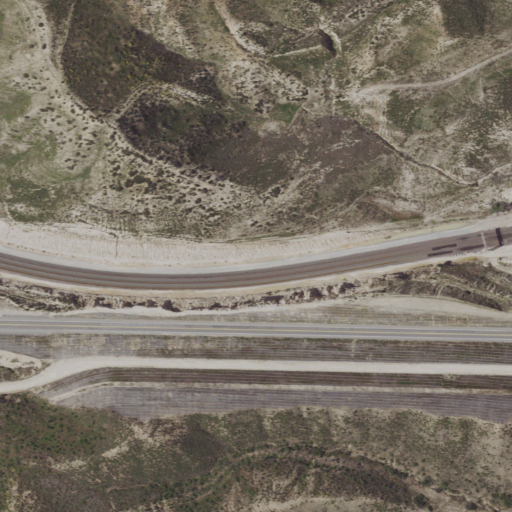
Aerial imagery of gap in California named Cajon Pass containing grassland, shrub, low intensity development, medium intensity development, and open development